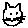
Label: cat